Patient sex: M
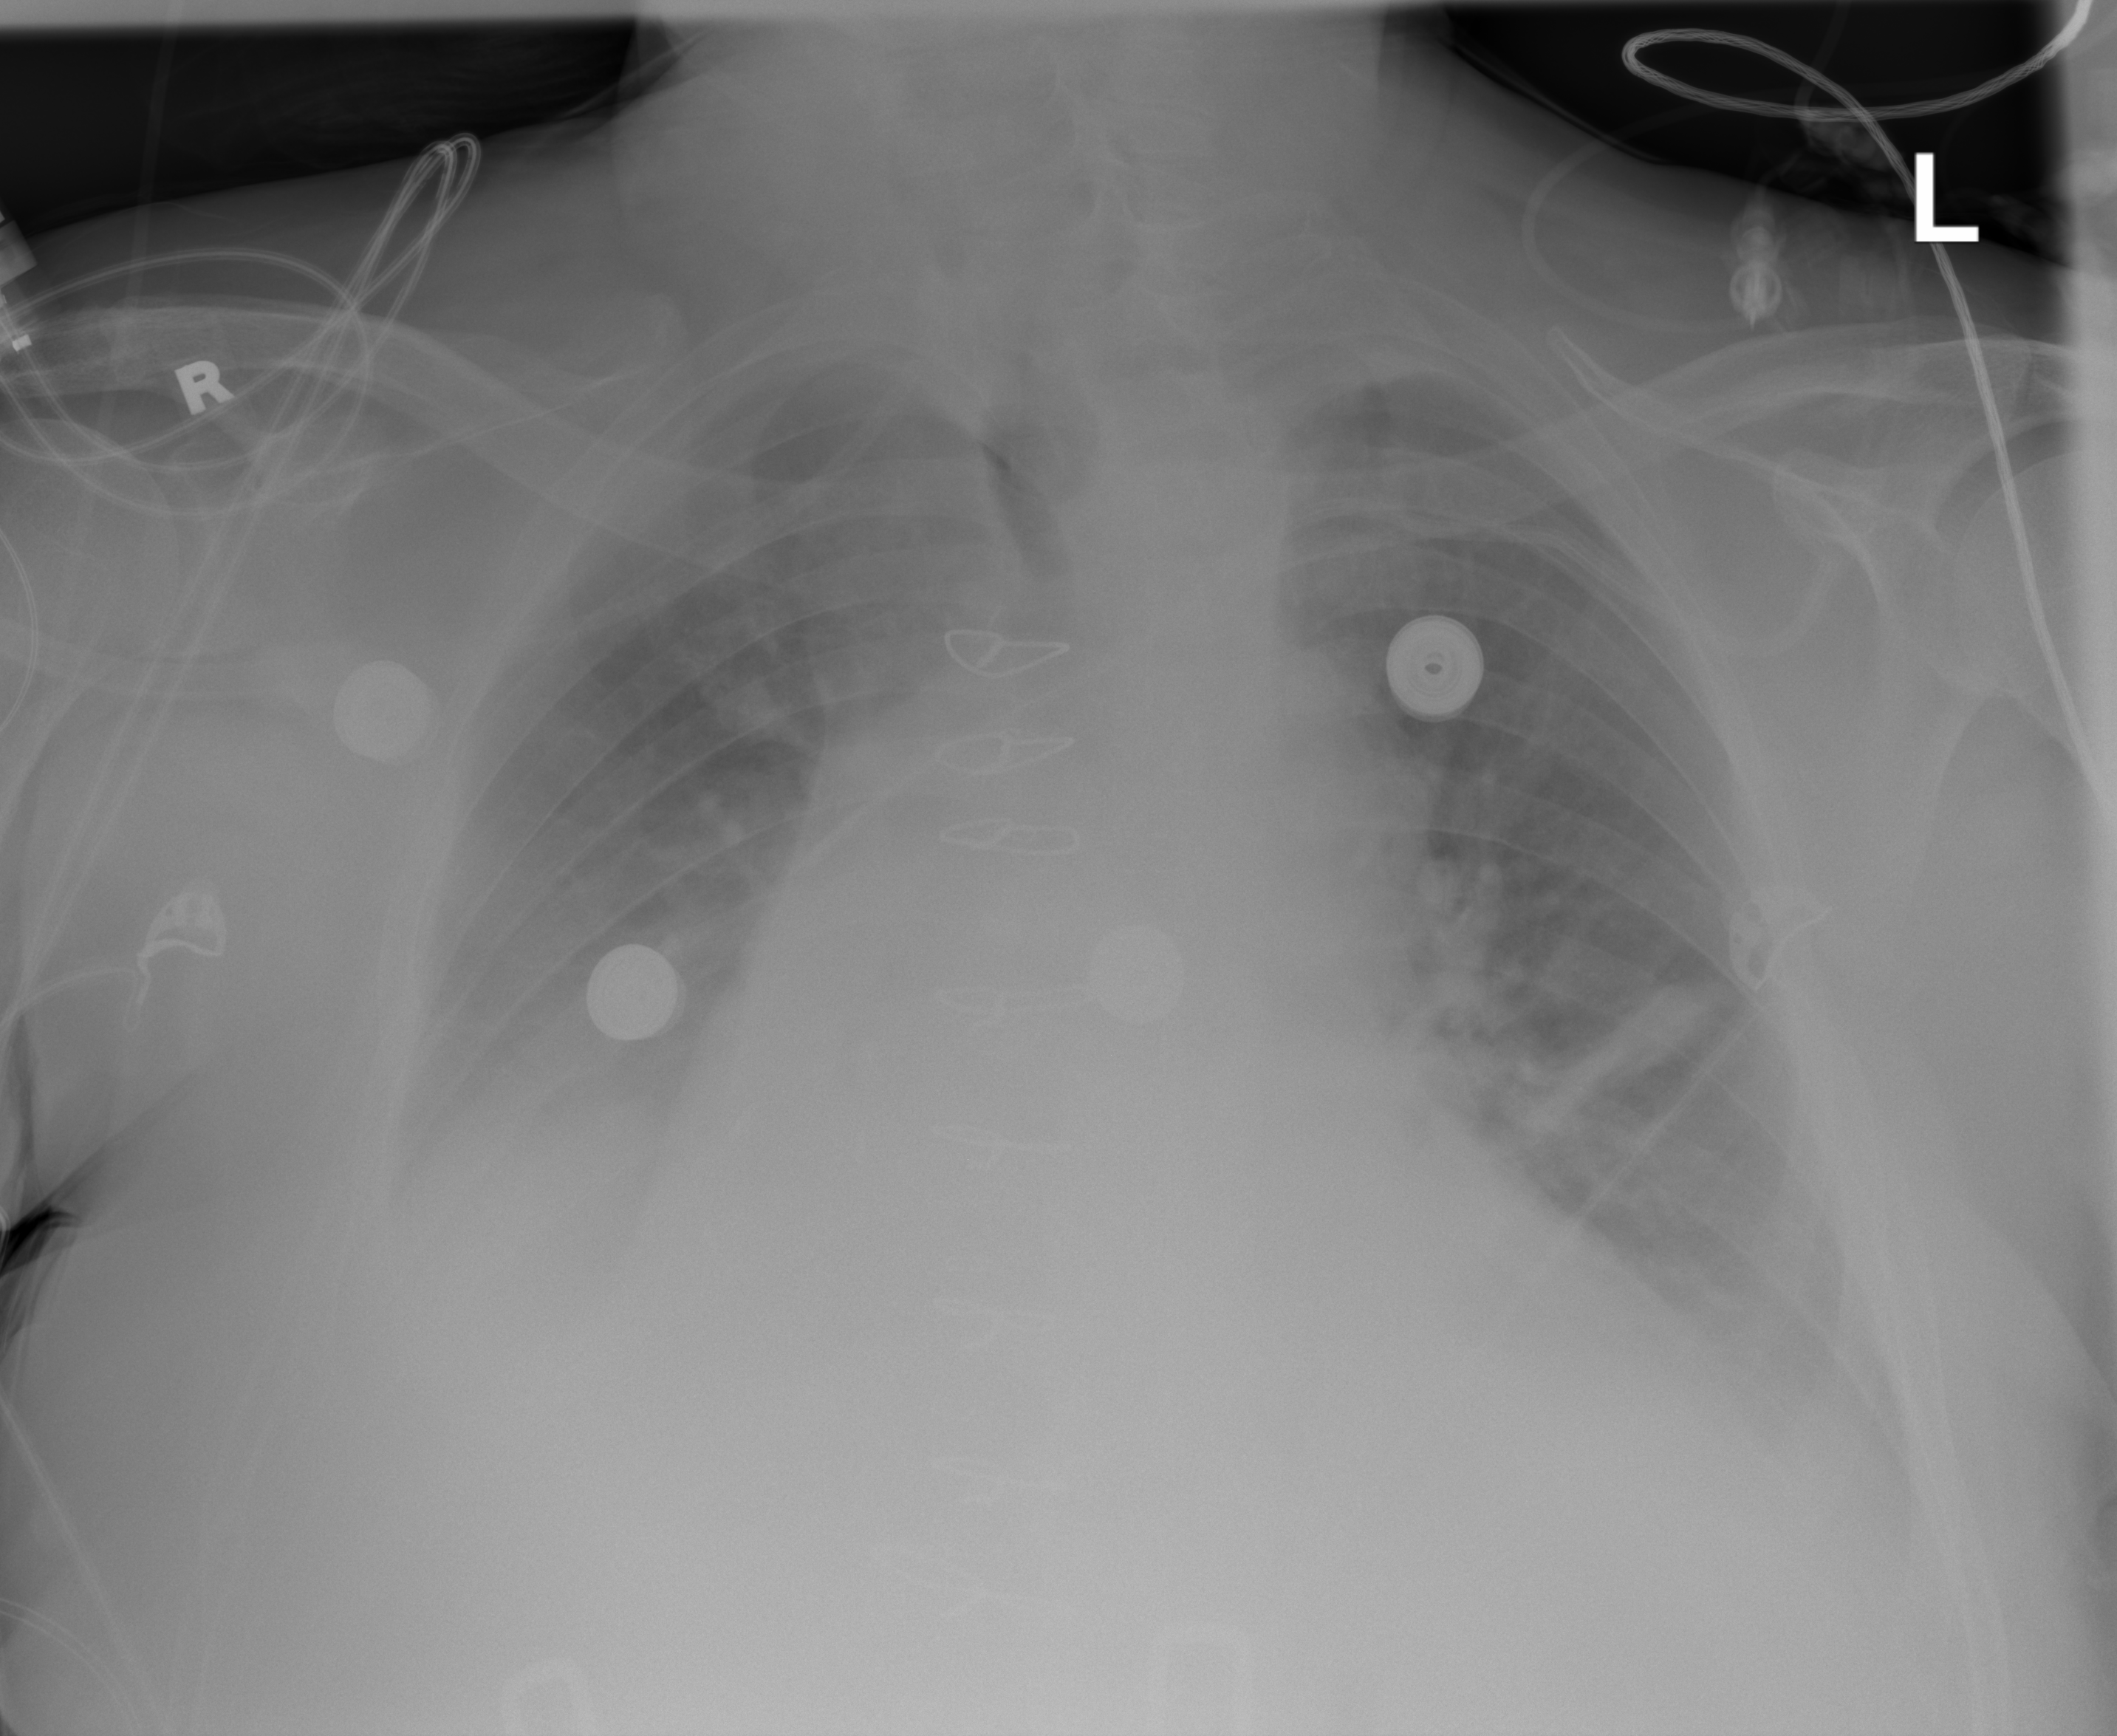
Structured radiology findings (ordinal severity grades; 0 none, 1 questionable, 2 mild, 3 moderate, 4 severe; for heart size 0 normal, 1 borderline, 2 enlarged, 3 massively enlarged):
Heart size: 2
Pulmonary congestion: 2
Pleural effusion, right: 3
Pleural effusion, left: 2
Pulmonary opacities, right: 0
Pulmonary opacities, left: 0
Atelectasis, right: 0
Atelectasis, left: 2